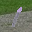
Label: 1